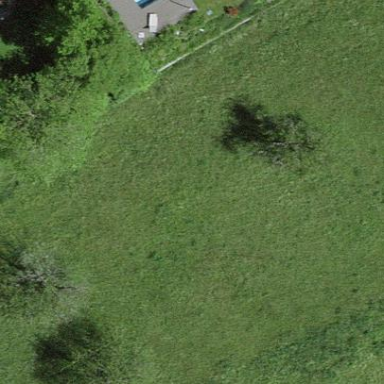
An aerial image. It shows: Open area covered with grass.